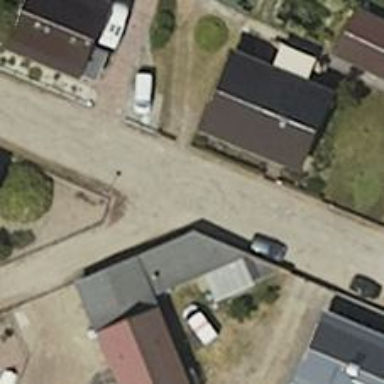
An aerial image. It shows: Residential road with sandy surface.